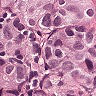
Metastatic tissue present: yes